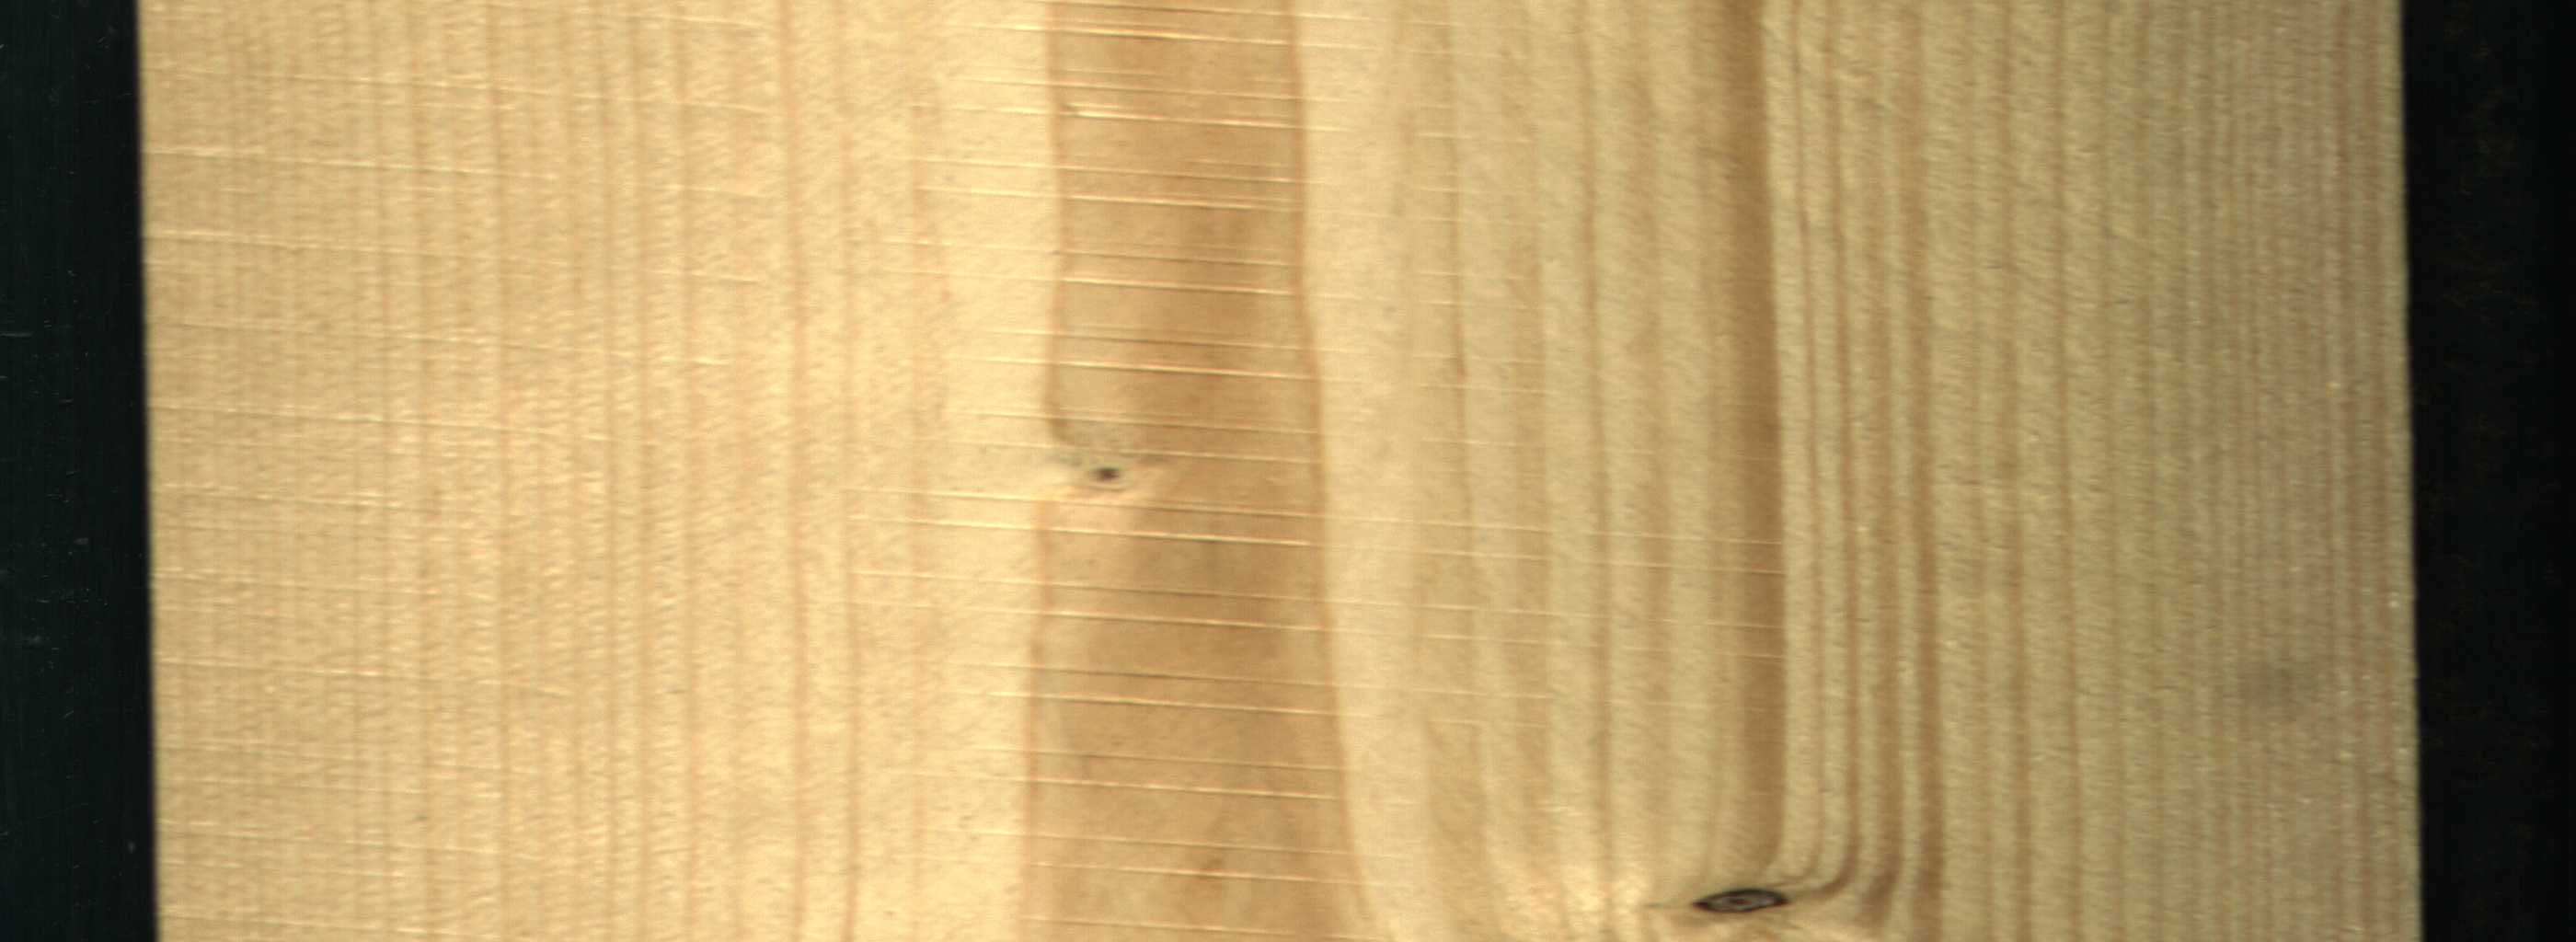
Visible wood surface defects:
Dead_Knot
Live_Knot